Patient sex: M
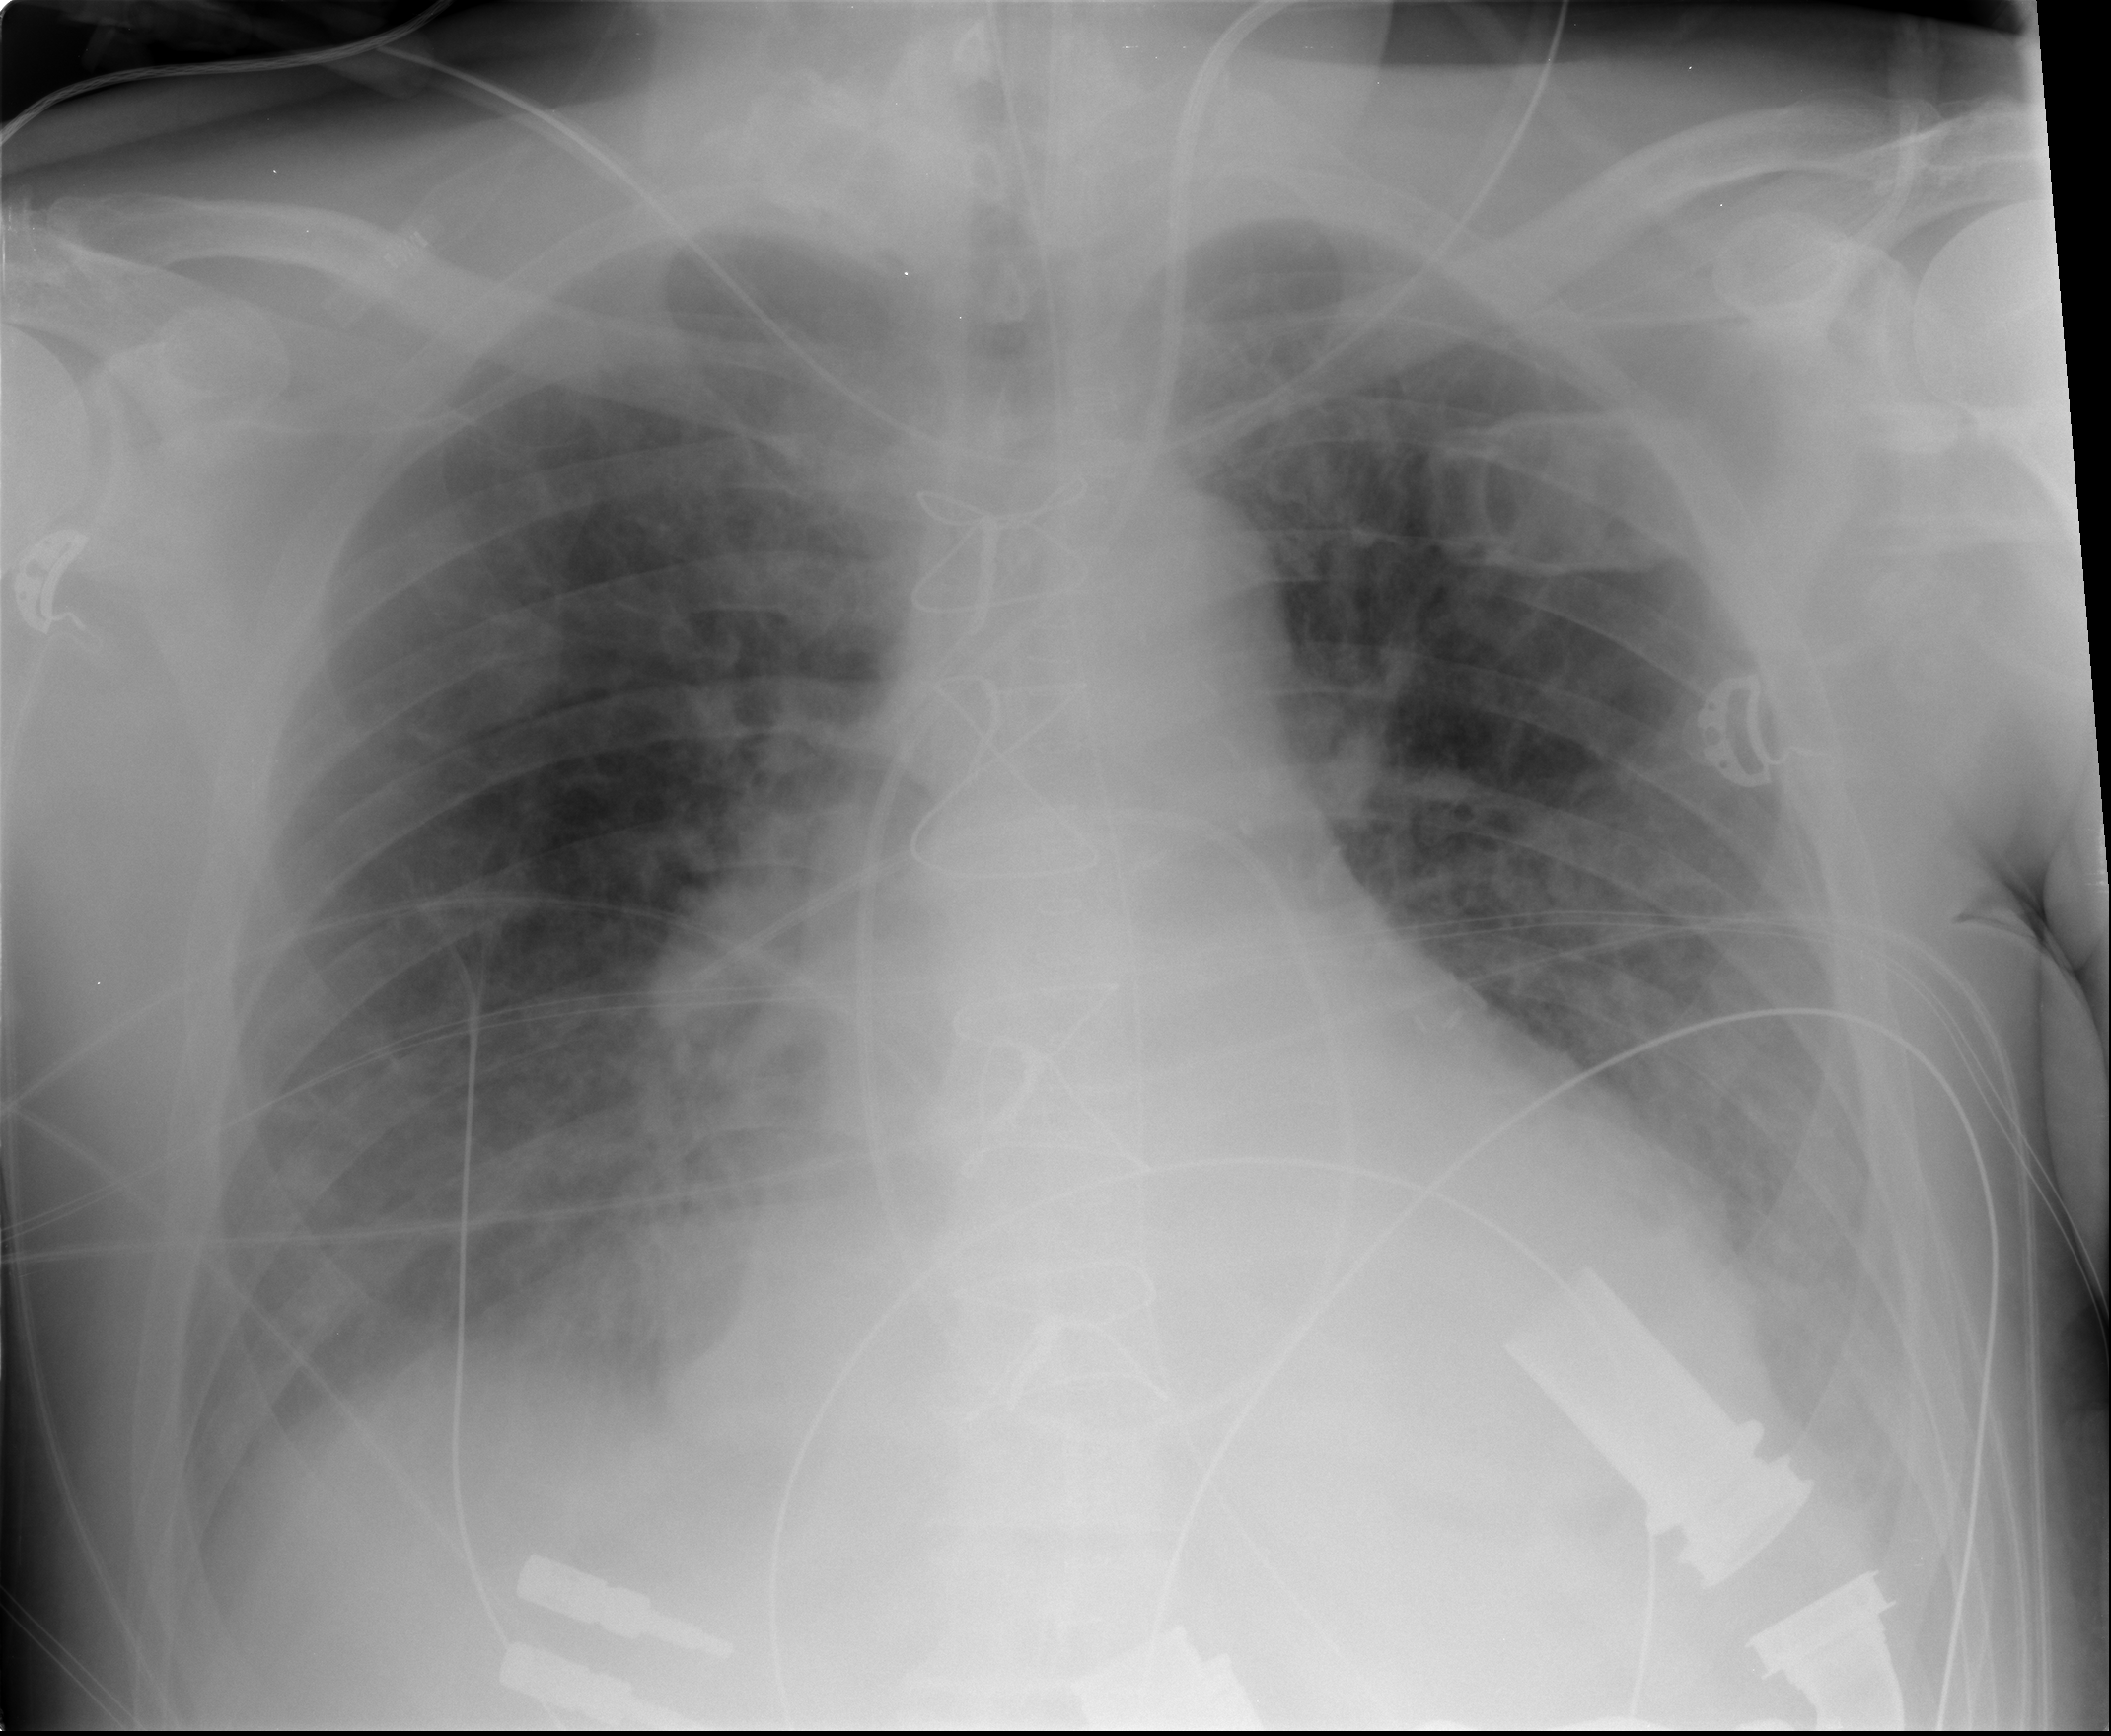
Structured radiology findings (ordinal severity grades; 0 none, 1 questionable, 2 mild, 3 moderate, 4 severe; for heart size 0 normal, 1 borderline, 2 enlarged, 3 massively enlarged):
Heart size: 2
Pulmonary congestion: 2
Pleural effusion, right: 2
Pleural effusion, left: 2
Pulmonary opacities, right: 0
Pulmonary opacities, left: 0
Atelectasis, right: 0
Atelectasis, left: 0